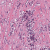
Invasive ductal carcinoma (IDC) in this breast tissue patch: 1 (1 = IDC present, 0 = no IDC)